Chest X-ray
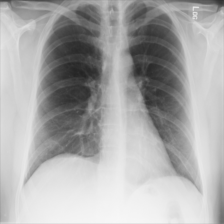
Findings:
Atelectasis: negative
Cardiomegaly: negative
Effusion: negative
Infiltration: negative
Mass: negative
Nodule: negative
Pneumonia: negative
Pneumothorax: negative
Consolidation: negative
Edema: negative
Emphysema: negative
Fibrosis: negative
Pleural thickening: negative
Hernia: negative